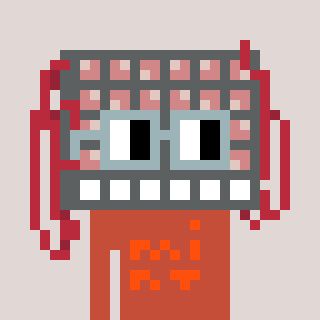
a pixel art character with square dark gray glasses, a turing-shaped head and a rust-colored body on a warm background